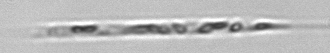
Label: Rhizosolenia